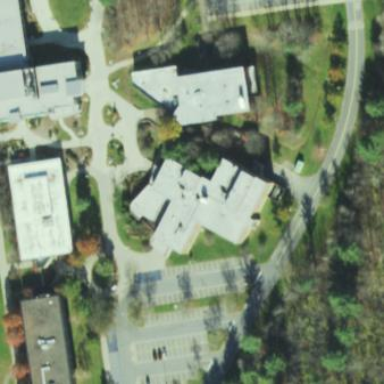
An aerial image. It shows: College building.